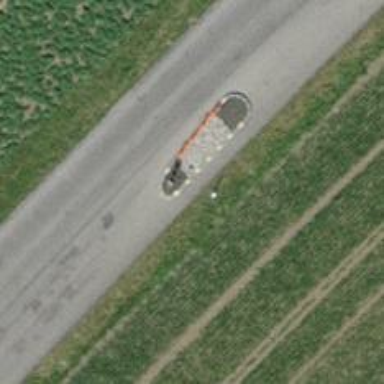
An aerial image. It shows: Traffic calming feature called choker.